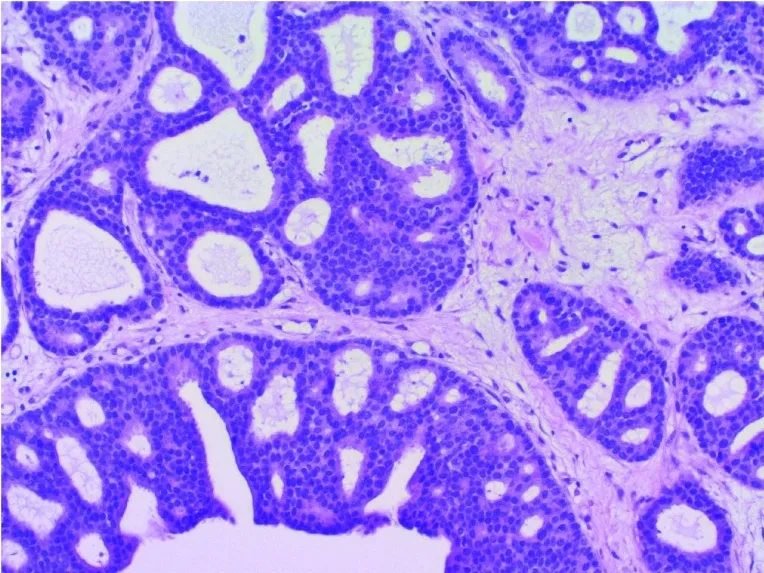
Breast cribriform ductal carcinoma
in situ (DCIS) (H&E stain, X200 magnification).
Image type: pathology (h&e)